Field crop: maize
Growth stage: 2
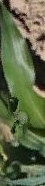
Species: maize